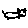
Label: cat